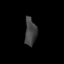
Tissue: lung
Cell type: T cells
Senescence score: 0.2224
Nuclear area (px): 315
Mean DAPI intensity: 65.34